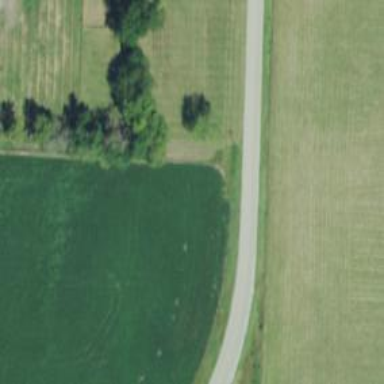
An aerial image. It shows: Secondary road.